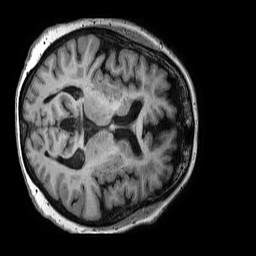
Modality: T1w
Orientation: axial
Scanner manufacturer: philips
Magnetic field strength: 3 T
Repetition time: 0.006599 s
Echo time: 0.002954 s